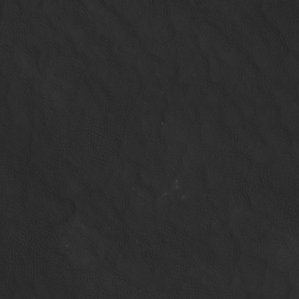
Label: non_frost